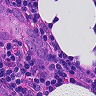
Metastatic tissue present: yes